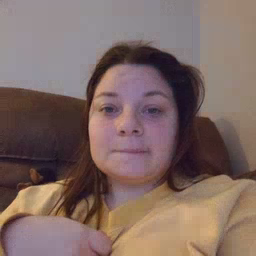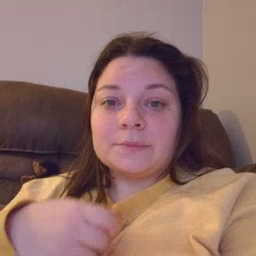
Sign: drink